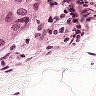
Metastatic tissue present: yes